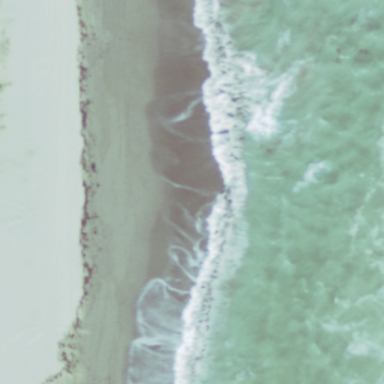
This is a beach with blue sea and white sands .